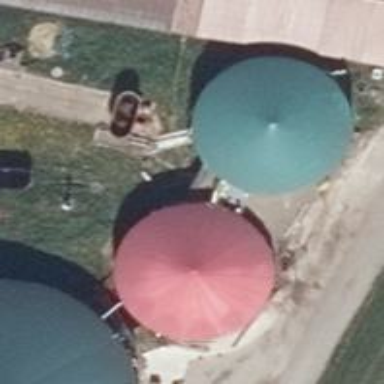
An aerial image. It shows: Storage tank that is man-made.